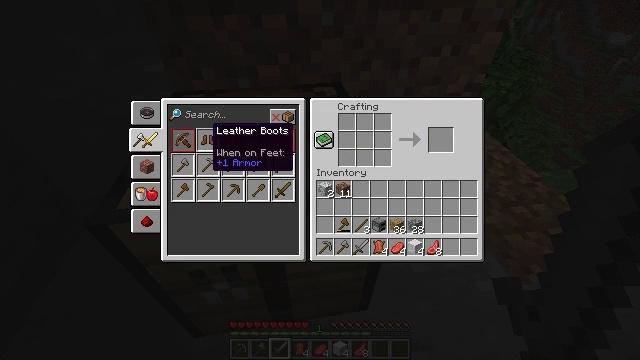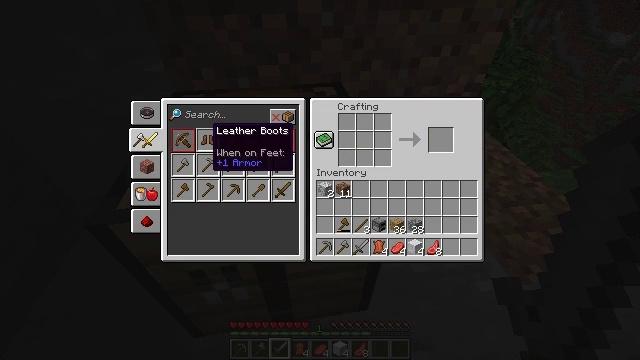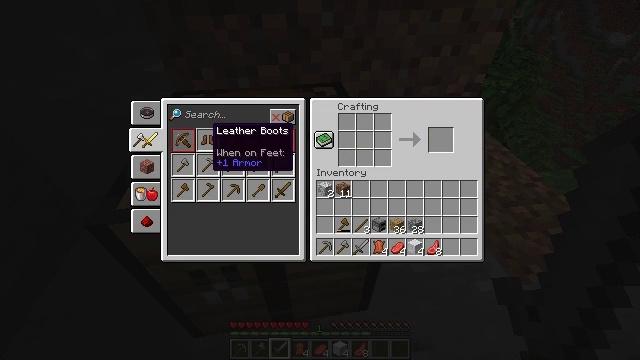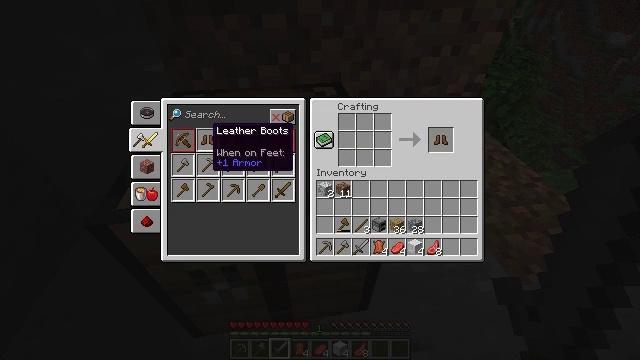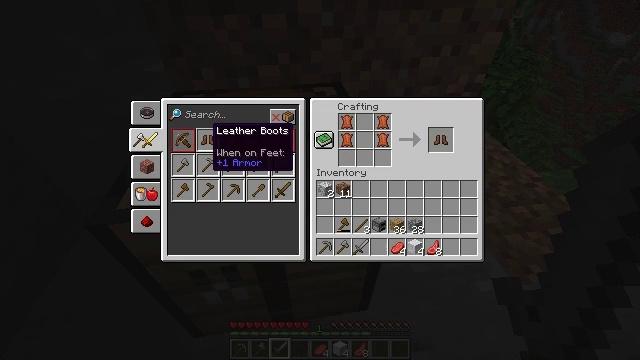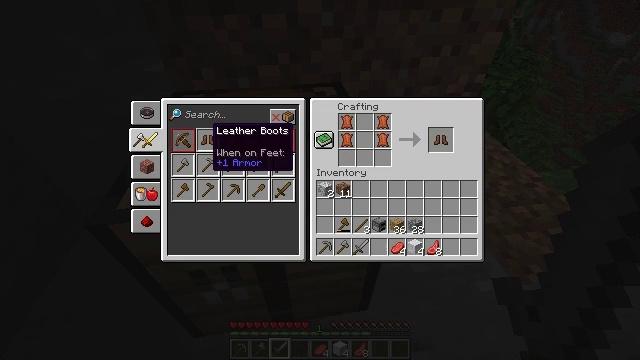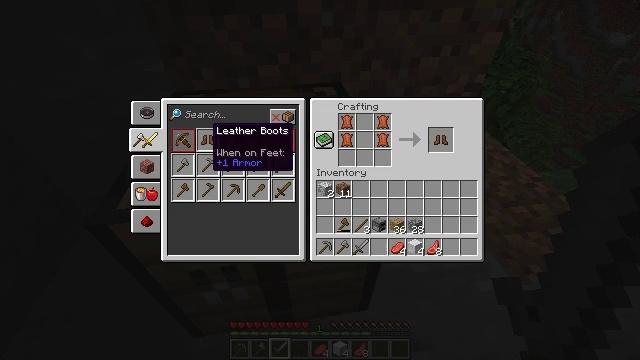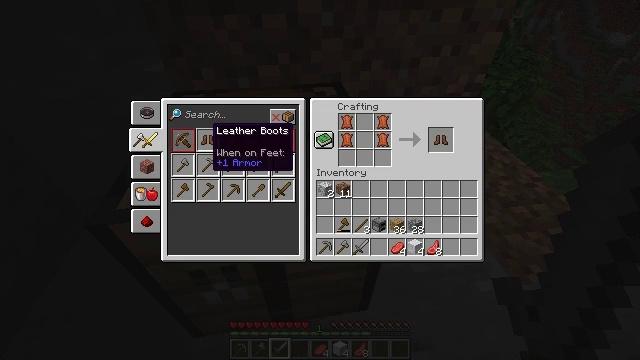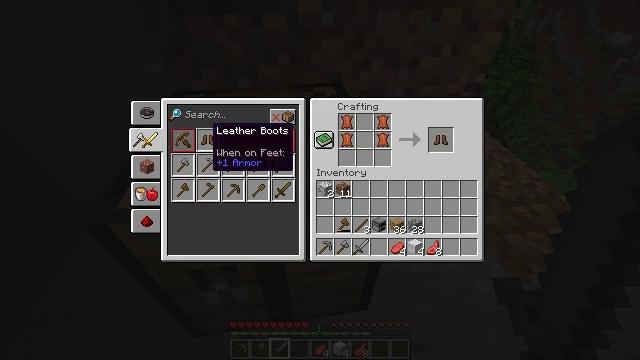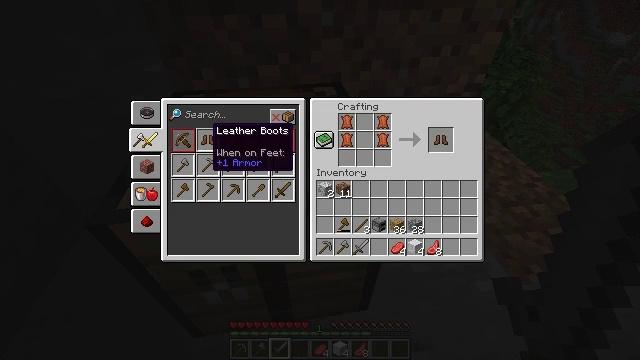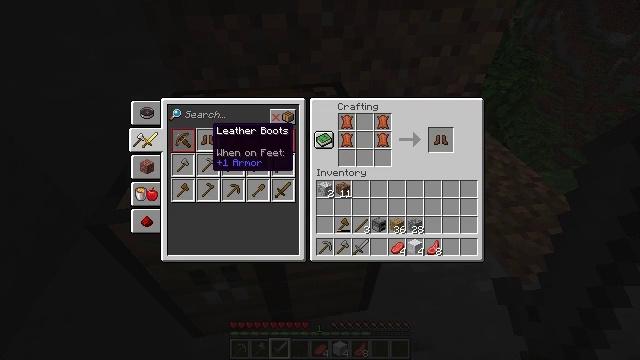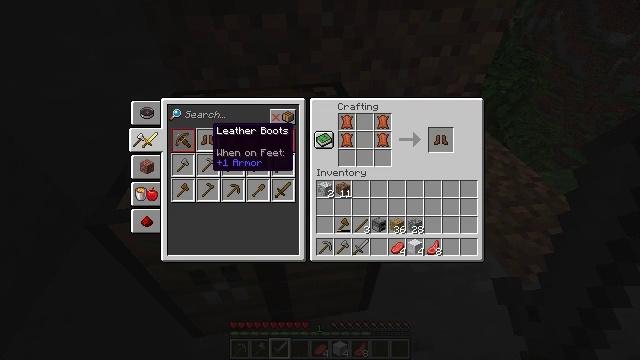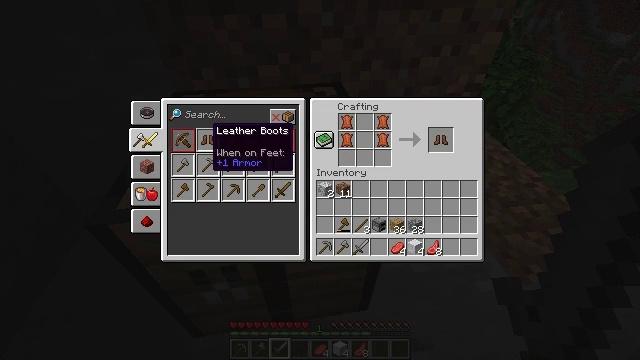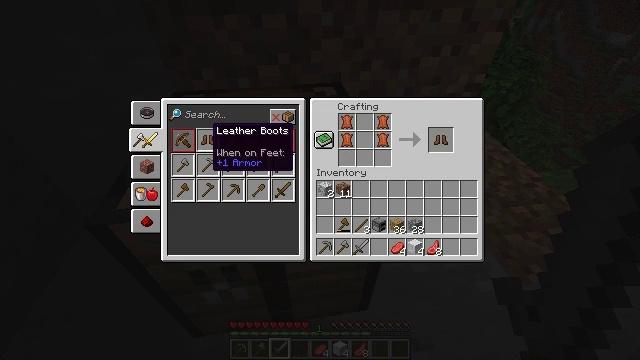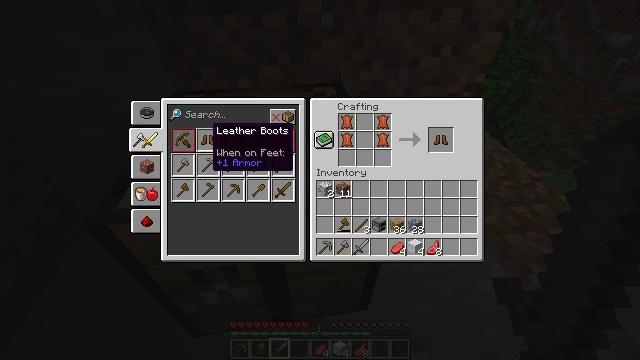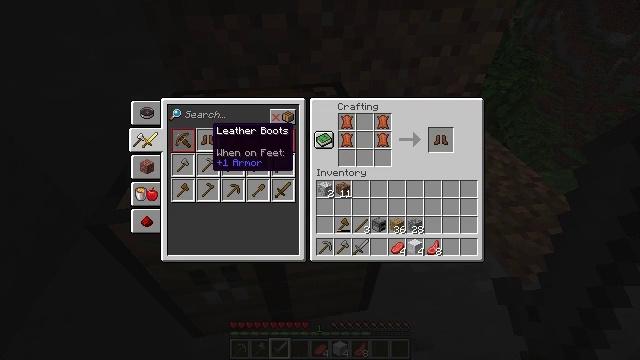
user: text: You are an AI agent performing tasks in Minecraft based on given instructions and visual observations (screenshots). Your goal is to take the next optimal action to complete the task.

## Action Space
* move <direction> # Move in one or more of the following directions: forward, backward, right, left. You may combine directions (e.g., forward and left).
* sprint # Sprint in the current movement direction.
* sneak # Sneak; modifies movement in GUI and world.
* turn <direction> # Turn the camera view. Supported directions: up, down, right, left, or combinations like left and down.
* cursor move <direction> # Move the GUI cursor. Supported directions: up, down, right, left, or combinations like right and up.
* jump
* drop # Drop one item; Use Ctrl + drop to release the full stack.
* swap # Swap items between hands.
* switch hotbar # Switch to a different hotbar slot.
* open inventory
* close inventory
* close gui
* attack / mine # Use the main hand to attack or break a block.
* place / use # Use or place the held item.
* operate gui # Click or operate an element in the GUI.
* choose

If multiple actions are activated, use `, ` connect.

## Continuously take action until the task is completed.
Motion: motion action
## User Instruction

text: Craft a pair of leather boots.
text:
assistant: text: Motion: no_op
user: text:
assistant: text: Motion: no_op
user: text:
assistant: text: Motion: no_op
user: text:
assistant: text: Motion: no_op
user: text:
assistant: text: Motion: no_op
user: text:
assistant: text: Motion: no_op
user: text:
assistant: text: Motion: no_op
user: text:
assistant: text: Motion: no_op
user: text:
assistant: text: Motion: no_op
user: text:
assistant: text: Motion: no_op
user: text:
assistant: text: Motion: no_op
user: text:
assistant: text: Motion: no_op
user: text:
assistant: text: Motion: no_op
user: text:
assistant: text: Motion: no_op
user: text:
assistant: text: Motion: no_op
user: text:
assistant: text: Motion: no_op
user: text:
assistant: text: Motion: no_op
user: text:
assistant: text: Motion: no_op
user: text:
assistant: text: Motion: no_op
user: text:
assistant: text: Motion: no_op
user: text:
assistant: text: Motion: no_op
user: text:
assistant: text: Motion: no_op
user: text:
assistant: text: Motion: cursor move right
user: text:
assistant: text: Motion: cursor move right and down
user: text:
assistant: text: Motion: cursor move right
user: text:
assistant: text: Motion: cursor move right
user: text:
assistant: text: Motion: no_op
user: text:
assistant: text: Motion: no_op
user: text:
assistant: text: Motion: no_op
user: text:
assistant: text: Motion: no_op